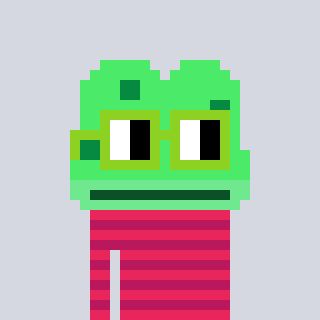
a pixel art character with square light green glasses, a frog-shaped head and a darkpink-colored body on a cool background